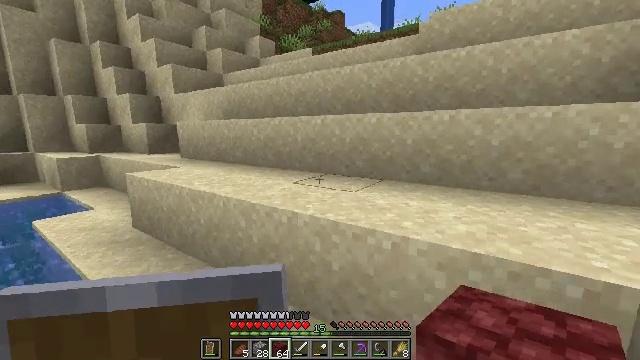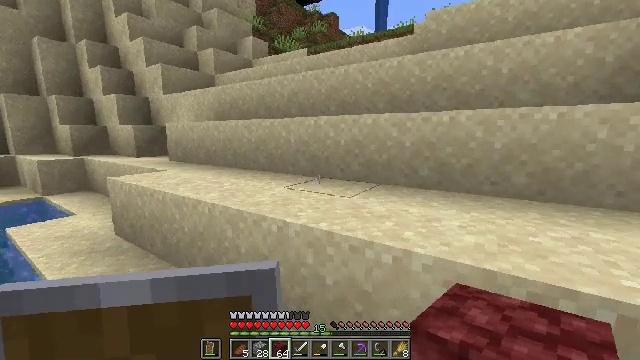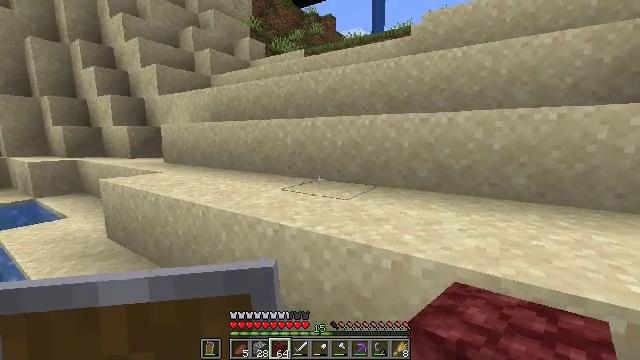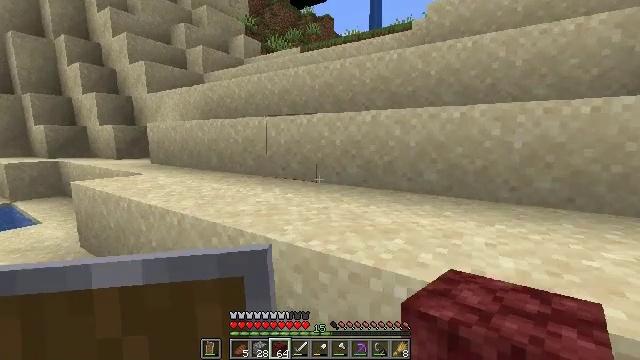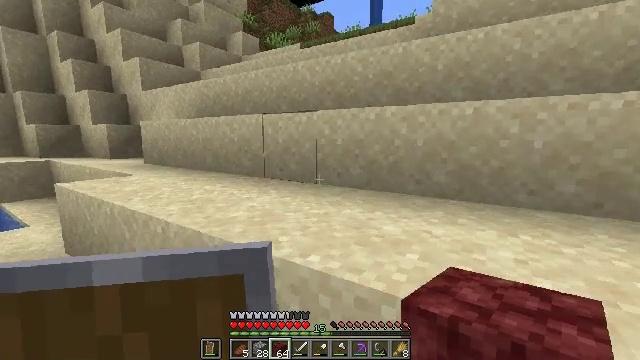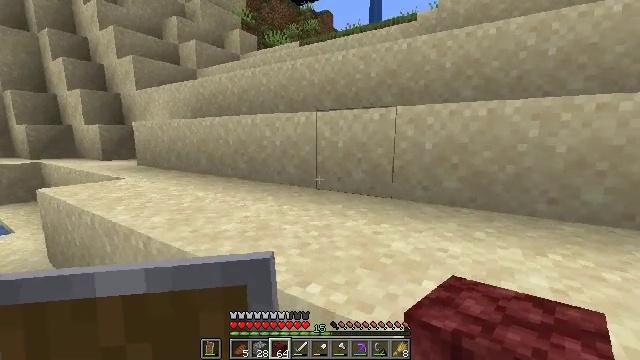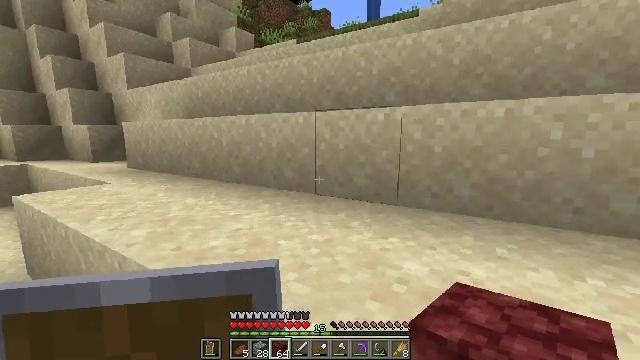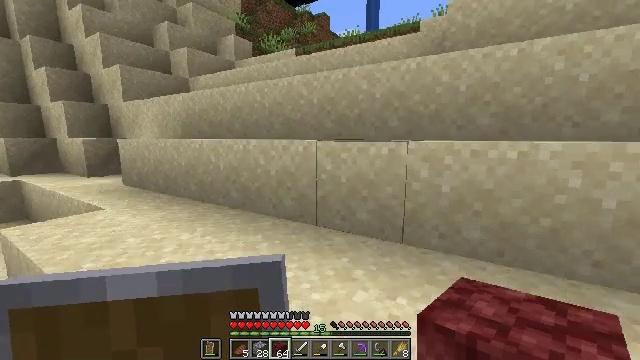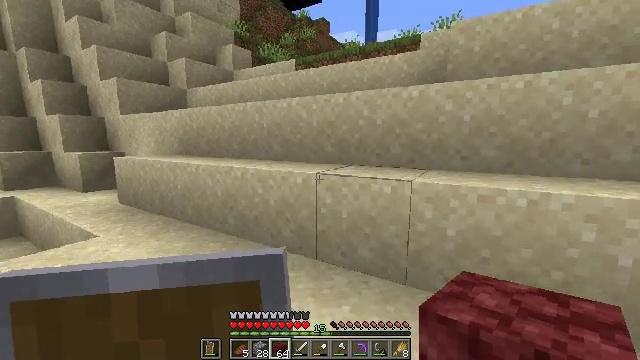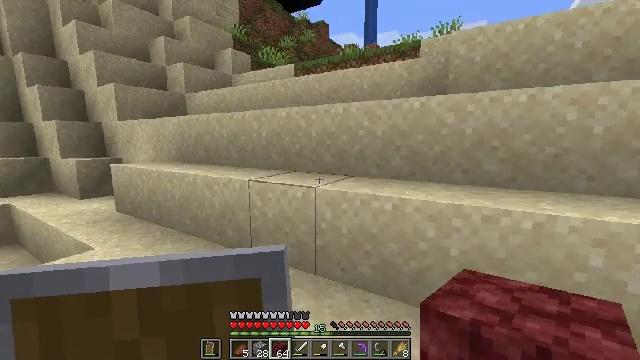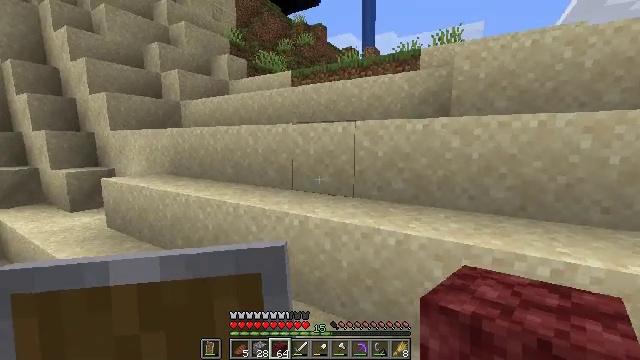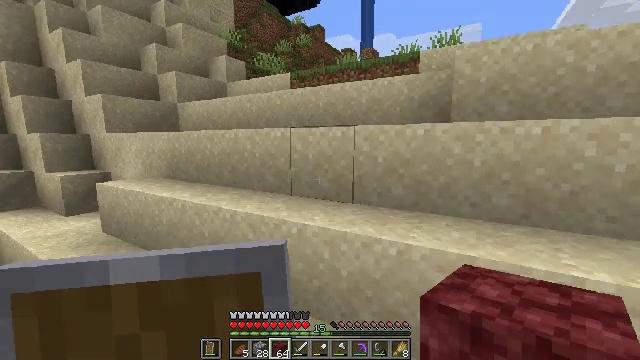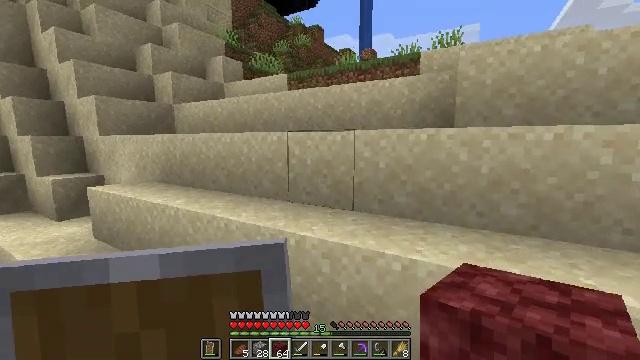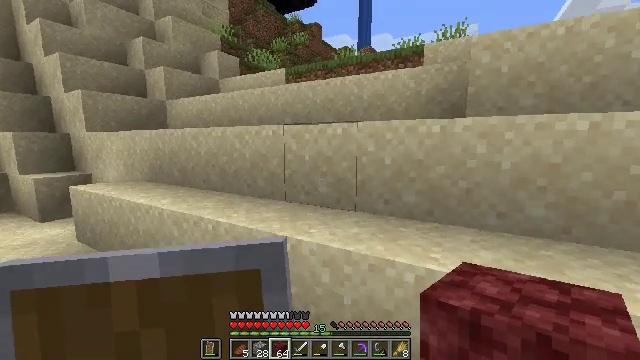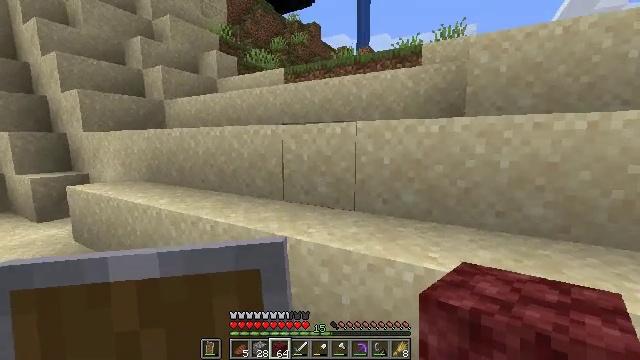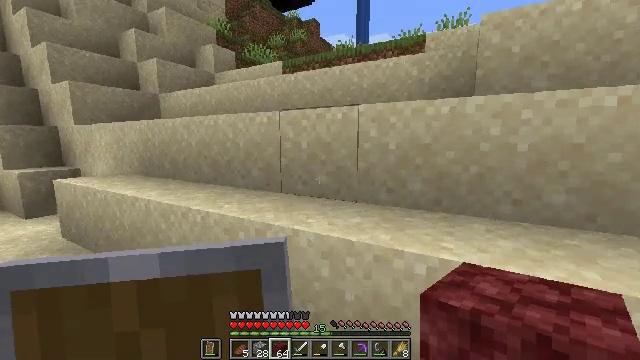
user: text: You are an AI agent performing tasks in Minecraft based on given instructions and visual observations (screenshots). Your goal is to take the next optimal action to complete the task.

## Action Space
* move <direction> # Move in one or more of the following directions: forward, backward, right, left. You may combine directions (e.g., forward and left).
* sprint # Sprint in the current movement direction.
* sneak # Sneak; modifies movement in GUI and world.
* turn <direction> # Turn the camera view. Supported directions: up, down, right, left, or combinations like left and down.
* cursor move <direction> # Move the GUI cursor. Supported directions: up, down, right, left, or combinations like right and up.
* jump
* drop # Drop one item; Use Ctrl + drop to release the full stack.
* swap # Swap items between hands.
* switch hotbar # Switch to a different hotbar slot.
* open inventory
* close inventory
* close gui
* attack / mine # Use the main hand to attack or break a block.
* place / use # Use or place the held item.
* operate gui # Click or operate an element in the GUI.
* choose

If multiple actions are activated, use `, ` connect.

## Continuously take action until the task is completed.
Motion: motion action
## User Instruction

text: craft item air
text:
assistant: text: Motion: move forward, turn right
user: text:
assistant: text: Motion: move forward
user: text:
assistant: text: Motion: move forward
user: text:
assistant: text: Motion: move forward
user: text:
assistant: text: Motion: move forward
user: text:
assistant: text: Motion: move forward
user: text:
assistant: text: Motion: move forward, jump
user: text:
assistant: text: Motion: move forward, jump
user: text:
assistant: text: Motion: move forward, jump
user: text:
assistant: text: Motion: move forward, jump
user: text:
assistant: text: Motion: move forward
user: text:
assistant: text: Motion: move forward
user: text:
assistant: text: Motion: move forward
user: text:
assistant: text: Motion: move forward
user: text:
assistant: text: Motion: move forward
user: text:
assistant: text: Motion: move forward
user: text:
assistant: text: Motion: move forward
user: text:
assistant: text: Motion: move forward
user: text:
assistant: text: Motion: move forward, jump
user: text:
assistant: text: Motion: move forward, jump
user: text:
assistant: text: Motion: move forward, jump
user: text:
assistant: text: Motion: move forward, jump
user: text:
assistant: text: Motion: move forward
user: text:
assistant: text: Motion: move forward
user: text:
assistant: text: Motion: move forward
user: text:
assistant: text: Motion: move forward
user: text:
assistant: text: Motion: move forward
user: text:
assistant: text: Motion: move forward
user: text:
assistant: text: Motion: move forward, turn right, jump
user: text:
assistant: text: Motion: move forward, turn right, jump